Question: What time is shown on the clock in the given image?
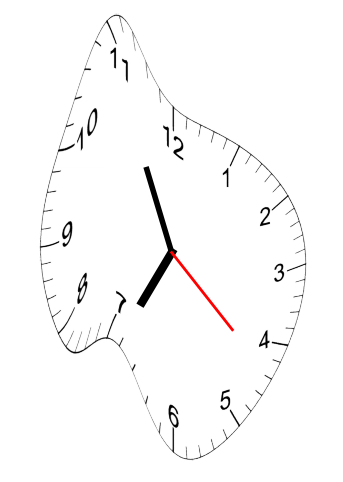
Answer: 06:55:22